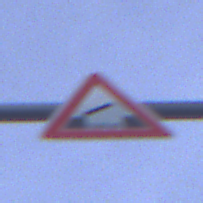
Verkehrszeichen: BeweglicheBruecke
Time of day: SunriseSunset
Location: Outdoor (Suburban)
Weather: PartlyCloudy
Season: NotSpecified
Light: Natural